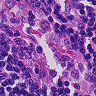
Metastatic tissue present: no